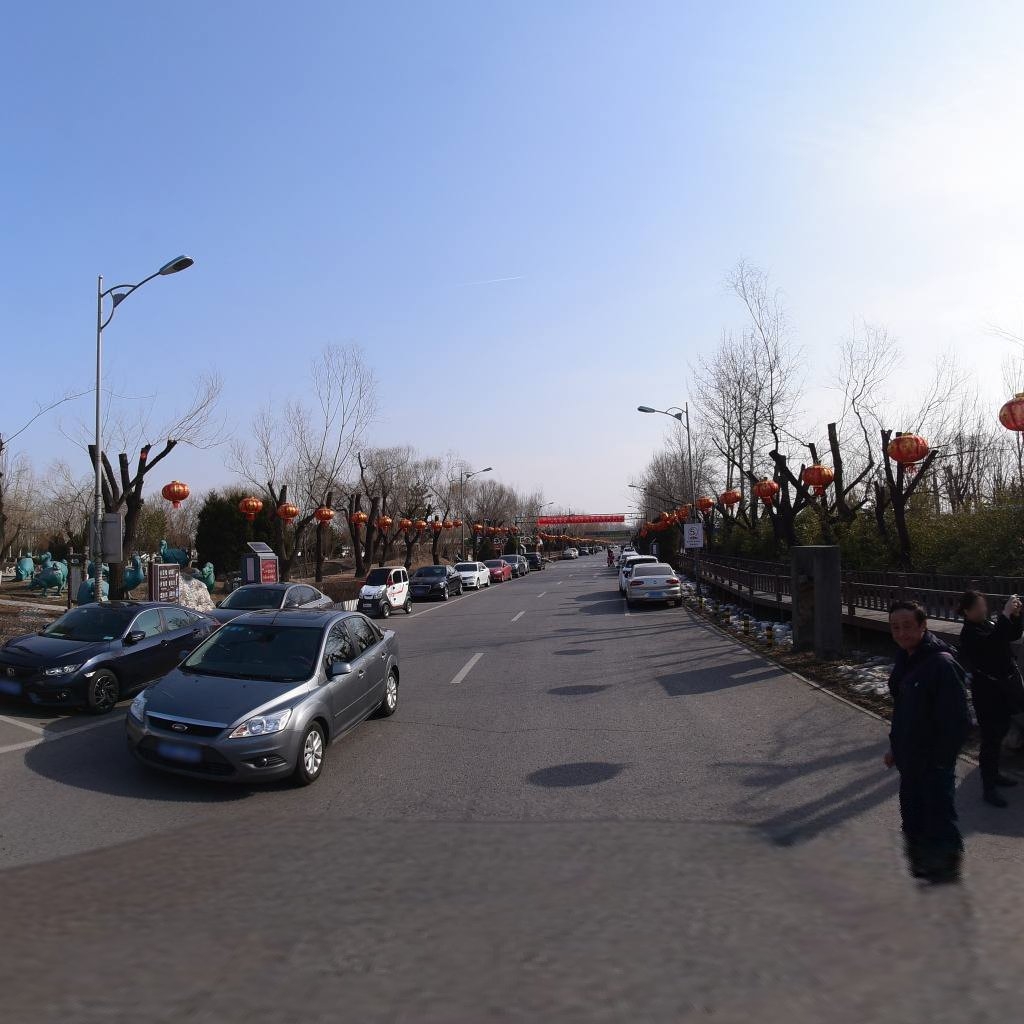
Region: Chaoyang
Road damage annotations: transverse crack